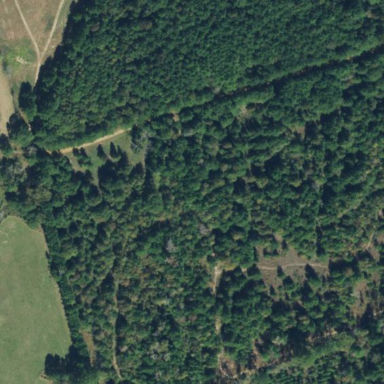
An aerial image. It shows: Mixed woodland with variety of leaf types and cycles.